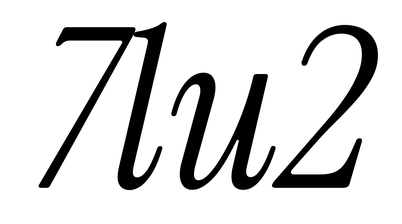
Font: InstrumentSerif-Italic